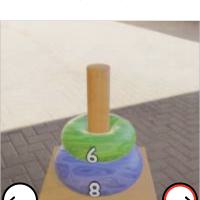
Task: sum
Answer: 14